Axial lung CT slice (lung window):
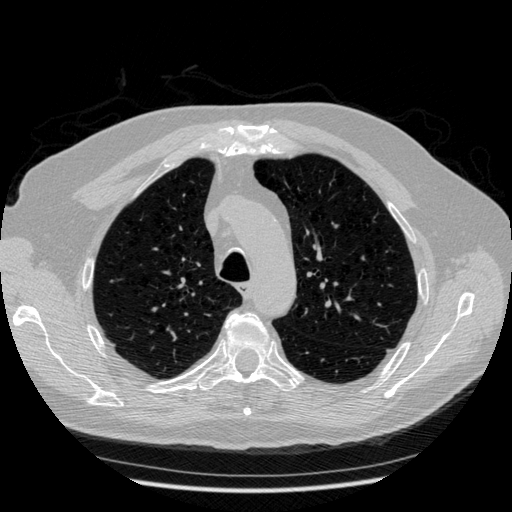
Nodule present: no